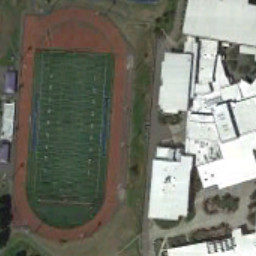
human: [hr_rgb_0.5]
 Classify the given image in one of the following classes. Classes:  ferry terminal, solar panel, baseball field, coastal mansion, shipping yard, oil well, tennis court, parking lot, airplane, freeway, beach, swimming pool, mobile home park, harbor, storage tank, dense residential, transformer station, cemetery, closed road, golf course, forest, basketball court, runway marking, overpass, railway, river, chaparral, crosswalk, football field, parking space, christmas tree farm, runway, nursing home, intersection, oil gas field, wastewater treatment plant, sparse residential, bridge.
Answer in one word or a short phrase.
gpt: football field